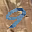
Label: 9